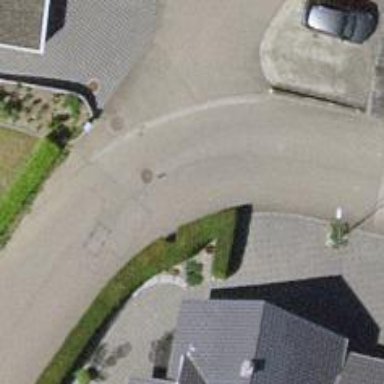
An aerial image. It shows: Residential road.